Field crop: maize
Growth stage: 2
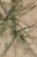
Species: salsola